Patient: sex F, age 56
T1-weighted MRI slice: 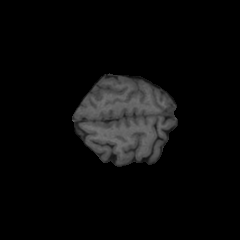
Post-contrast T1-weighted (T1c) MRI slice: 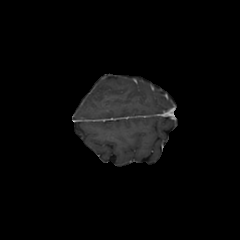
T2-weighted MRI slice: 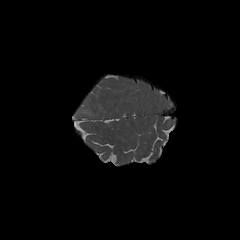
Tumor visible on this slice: yes
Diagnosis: Glioblastoma, IDH-wildtype
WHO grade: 4